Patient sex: F
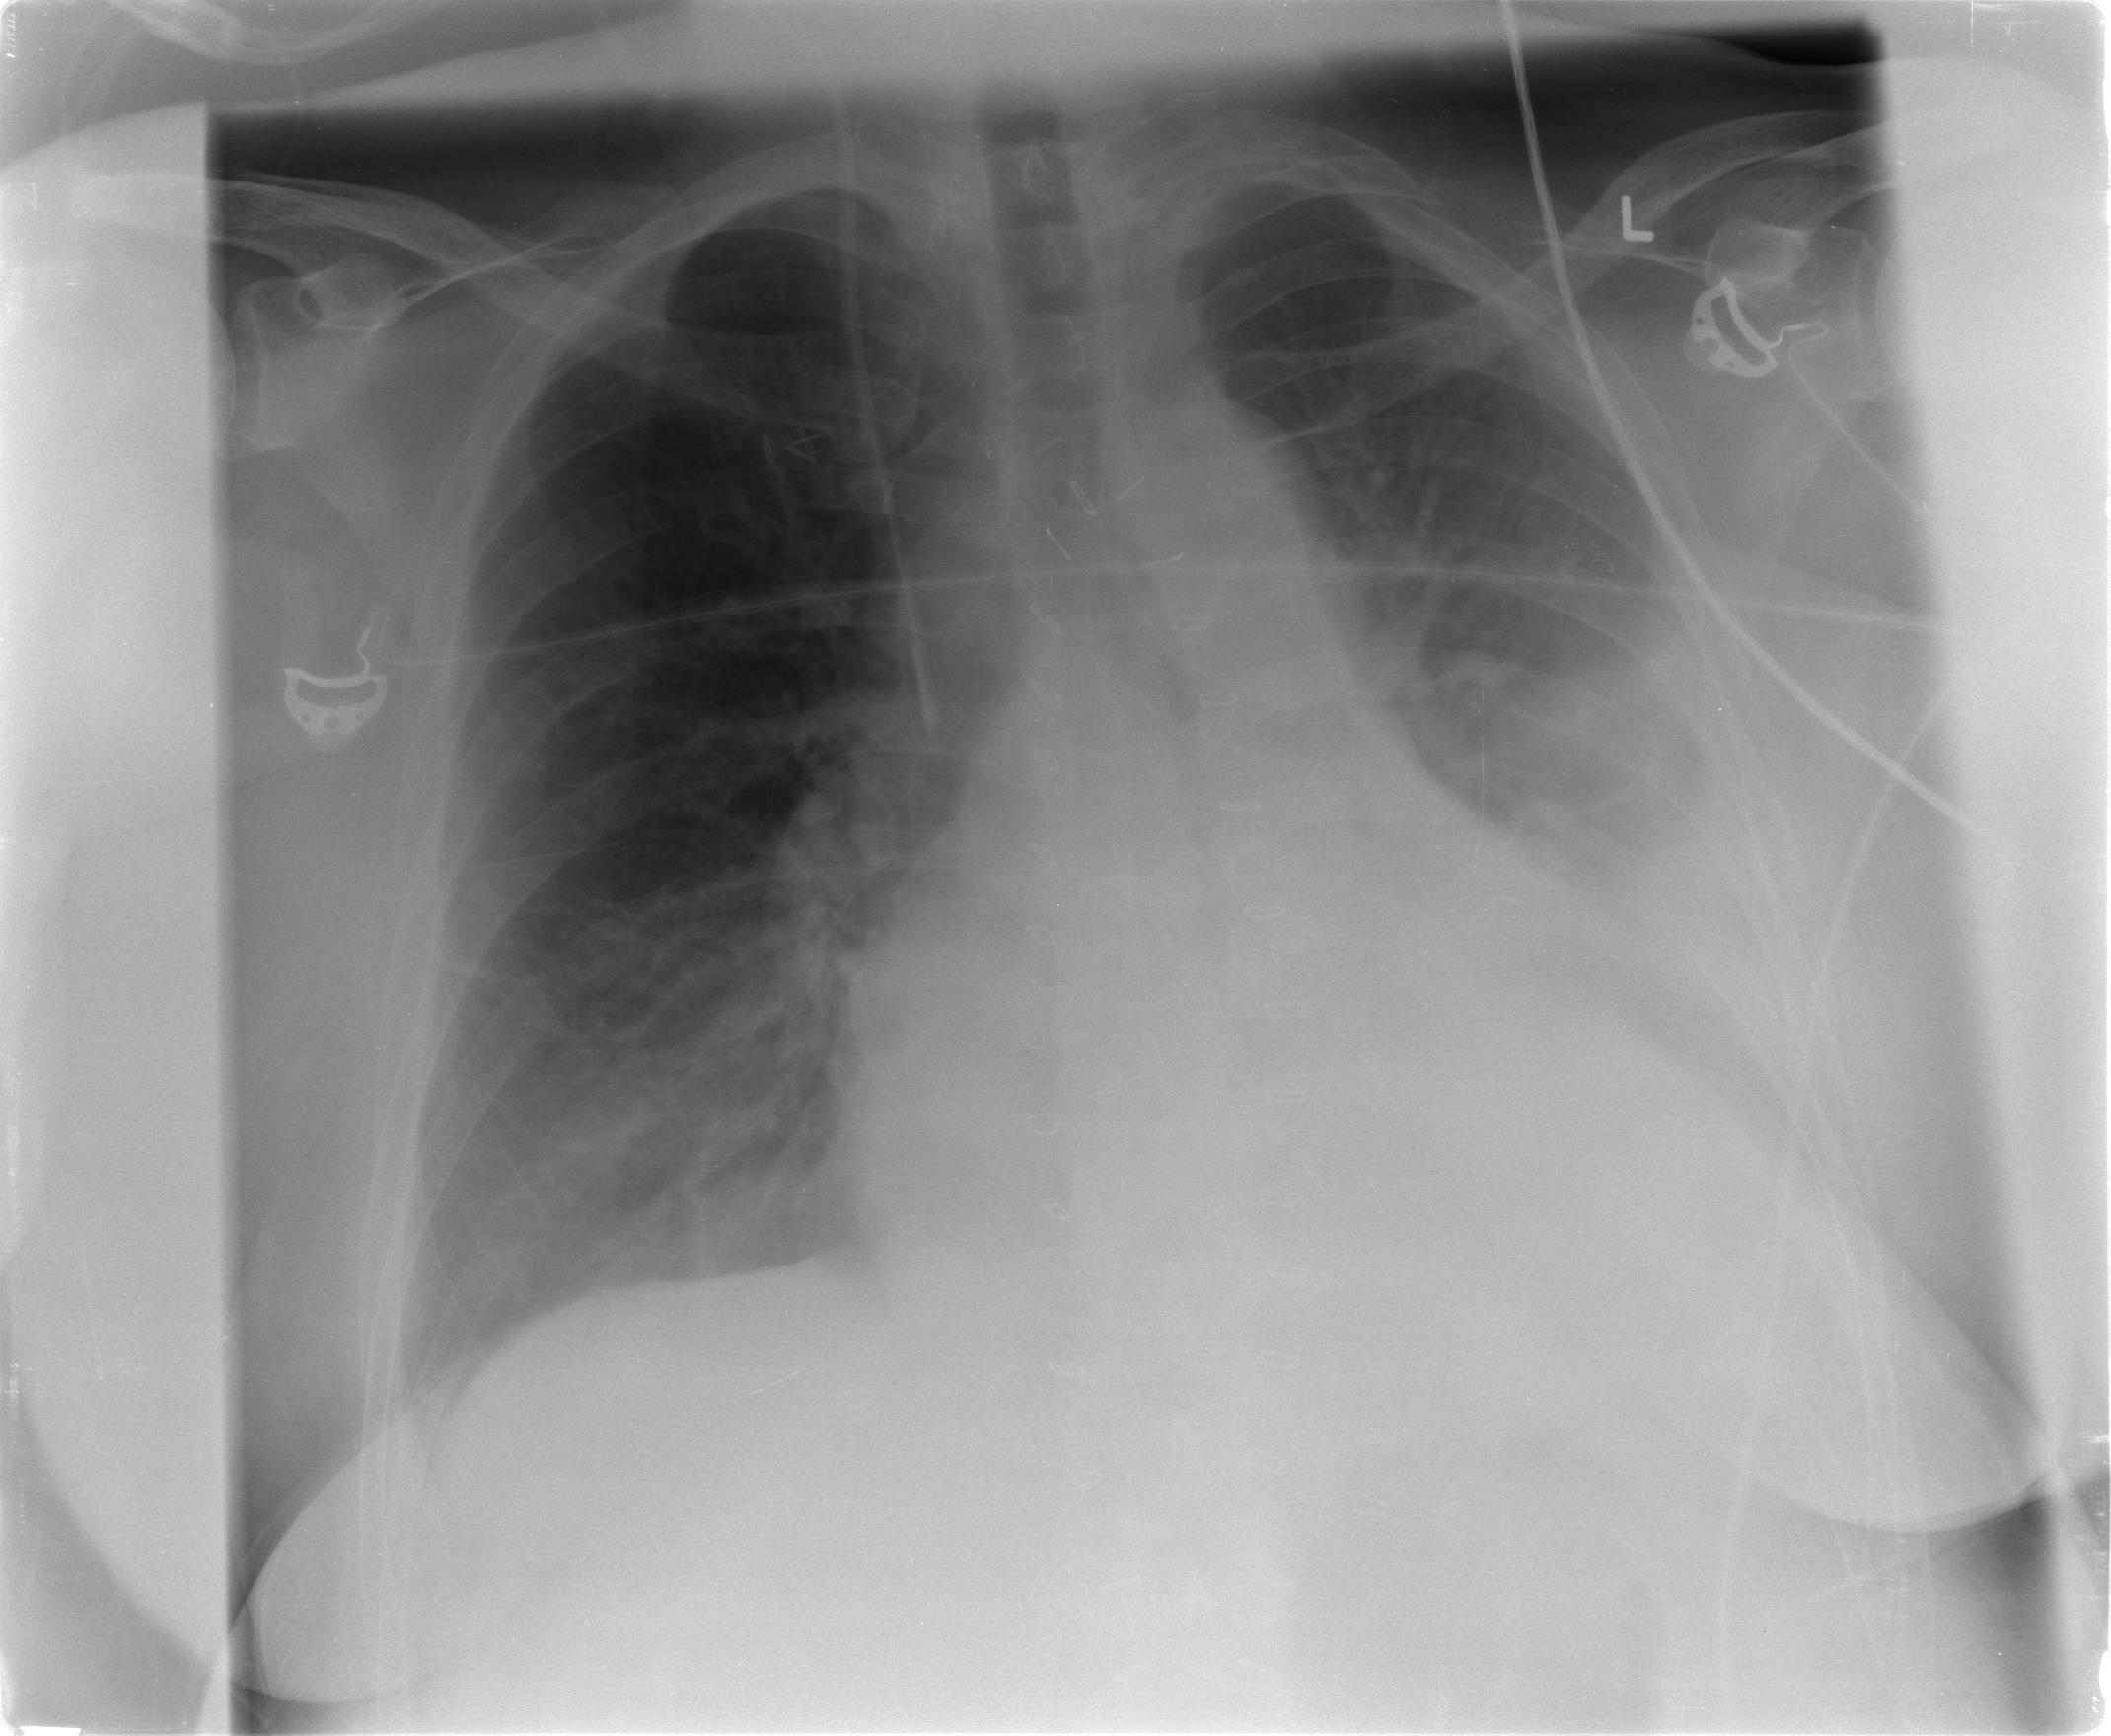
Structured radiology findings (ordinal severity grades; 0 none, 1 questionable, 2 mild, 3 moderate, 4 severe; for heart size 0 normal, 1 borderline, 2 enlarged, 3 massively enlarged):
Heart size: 2
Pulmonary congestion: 2
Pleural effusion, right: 1
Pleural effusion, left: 3
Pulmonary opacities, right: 0
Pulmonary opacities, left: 1
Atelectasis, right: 2
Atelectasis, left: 3